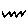
Label: zigzag